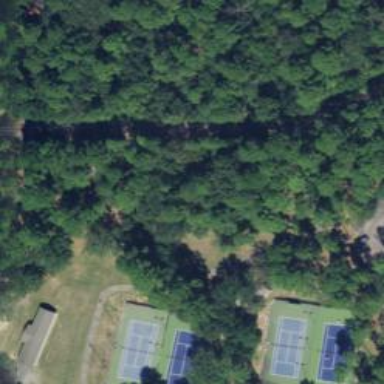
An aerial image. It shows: Disc golf hole.